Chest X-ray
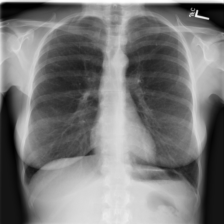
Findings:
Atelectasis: negative
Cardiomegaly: negative
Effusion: negative
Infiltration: negative
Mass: negative
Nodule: negative
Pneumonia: negative
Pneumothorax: positive
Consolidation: negative
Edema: negative
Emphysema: negative
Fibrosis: negative
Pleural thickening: negative
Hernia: negative